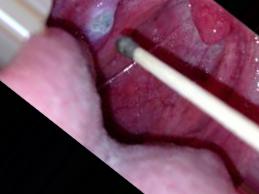
Condition: Mouth Ulcer